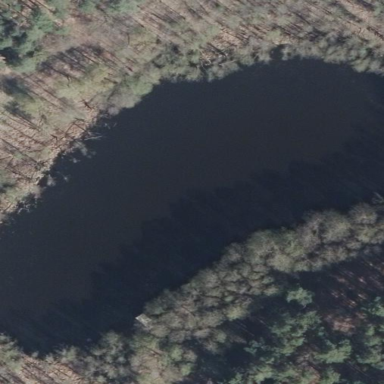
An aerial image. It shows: Swamp in wetland area.